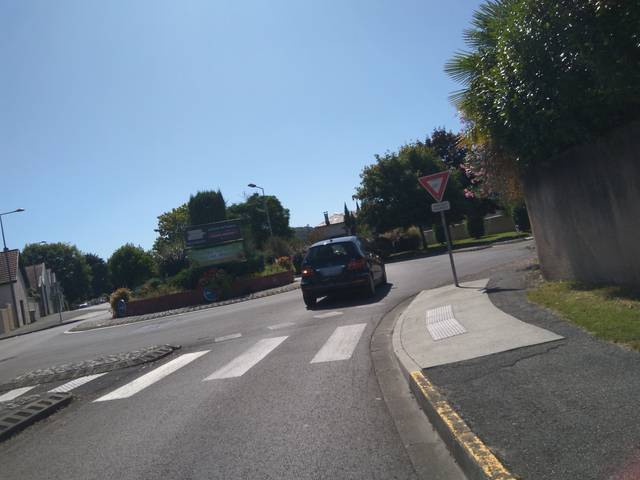
Region: France
Coordinates: 43.289, -0.3767